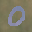
Label: 0